Question: I would like to define colors sections (blue: [0-15000], green: [15000-23000], red[23000,]) that should be used for y-values. Is it somehow possible in matplotlib?

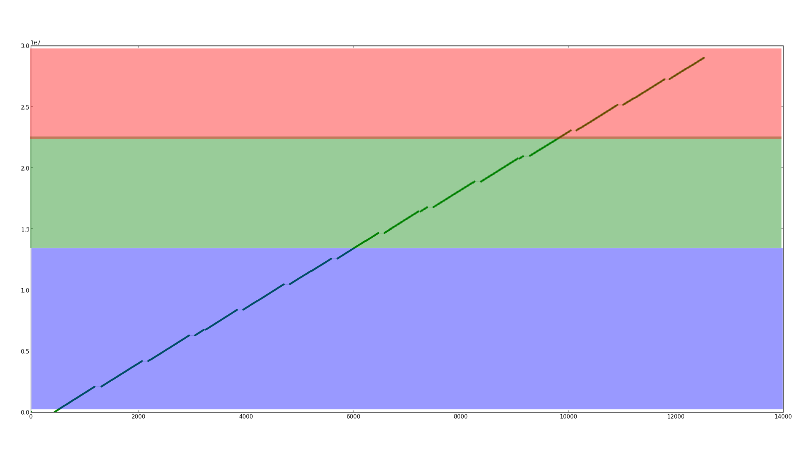
Answer: You can color regions on a matplotlib plot using <URL>:
'''
import matplotlib.pyplot as plt
import matplotlib.collections as collections
fig = plt.figure()
ax = fig.add_subplot(111)
# Plot your own data here
x = range(0, 30000)
y = range(0, 30000)
ax.plot(x, y)
xrange = [(0, 30000)]
yrange1 = (0, 15000)
yrange2 = (15000, 23000)
yrange3 = (23000, 30000)
c1 = collections.BrokenBarHCollection(xrange, yrange1, facecolor='blue', alpha=0.5)
c2 = collections.BrokenBarHCollection(xrange, yrange2, facecolor='green', alpha=0.5)
c3 = collections.BrokenBarHCollection(xrange, yrange3, facecolor='red', alpha=0.5)
ax.add_collection(c1)
ax.add_collection(c2)
ax.add_collection(c3)
plt.show()
'''